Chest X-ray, AP view. Patient: 54 years old, sex M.
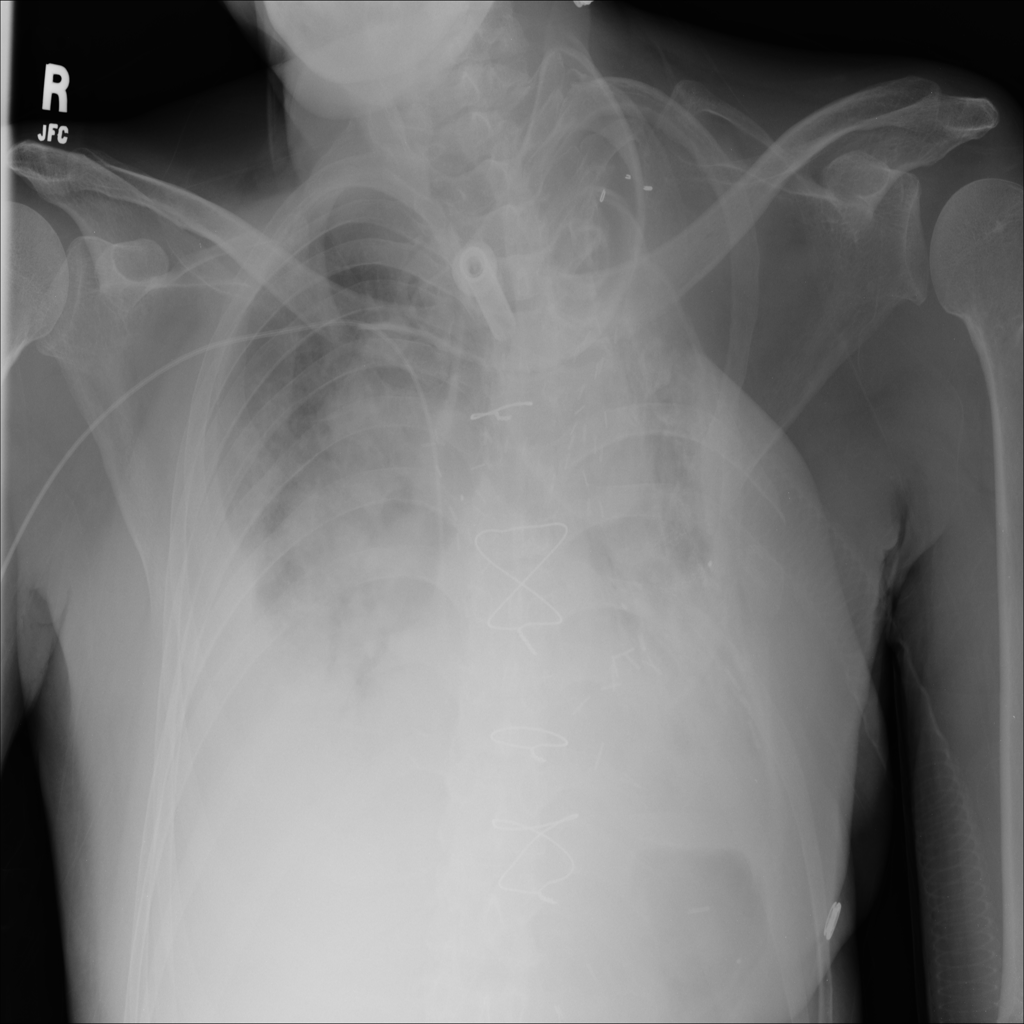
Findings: Effusion, Infiltration, Mass